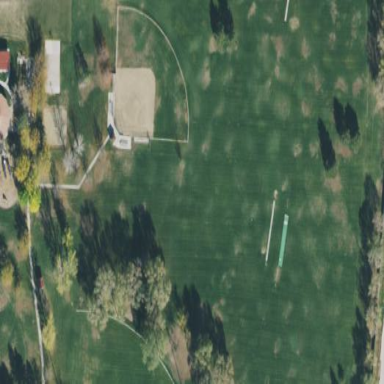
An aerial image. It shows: Cricket pitch with artificial turf.